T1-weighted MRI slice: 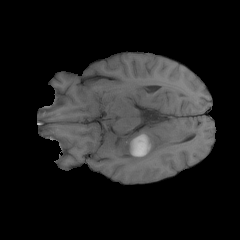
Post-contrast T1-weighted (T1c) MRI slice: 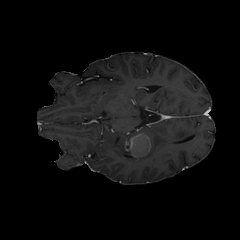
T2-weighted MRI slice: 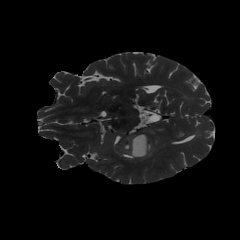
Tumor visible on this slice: yes